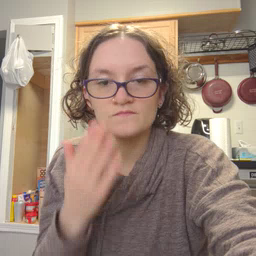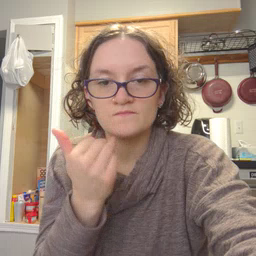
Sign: napkin